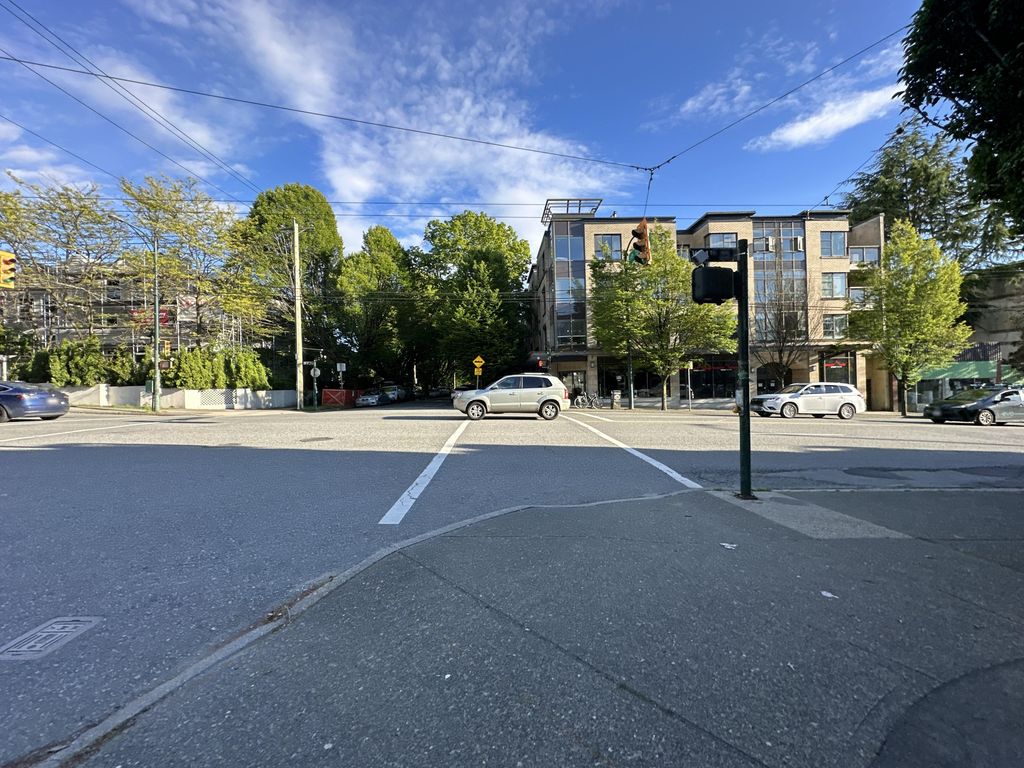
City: vancouver